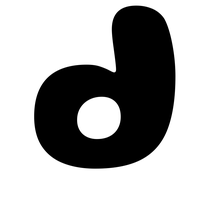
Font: Gluten_Bold